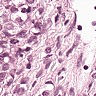
Metastatic tissue present: yes